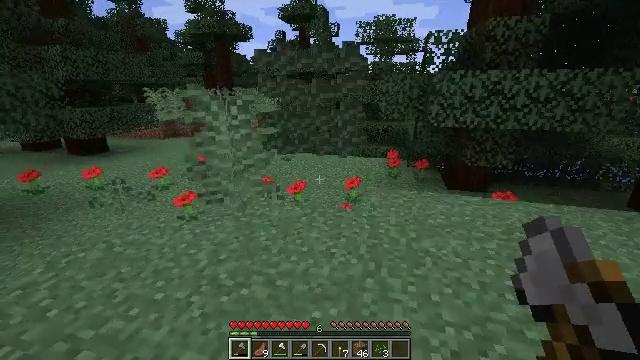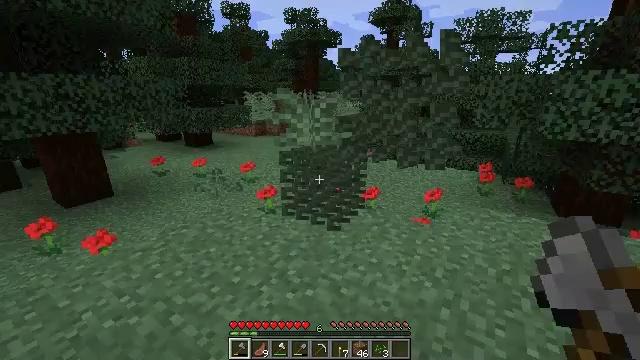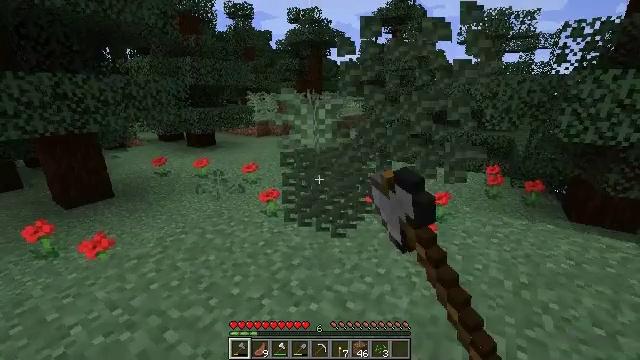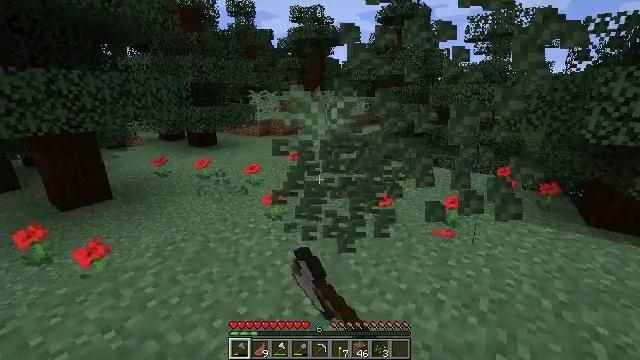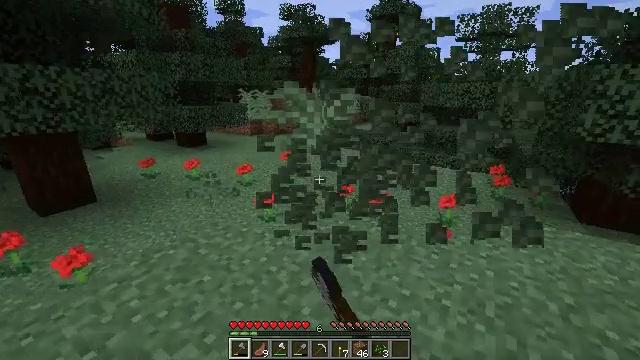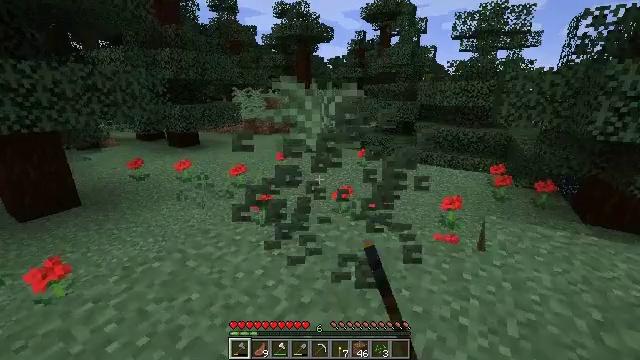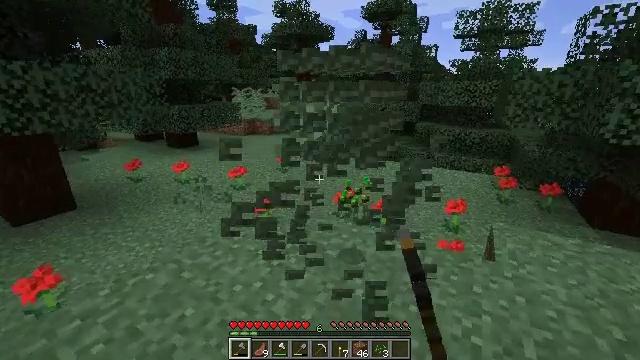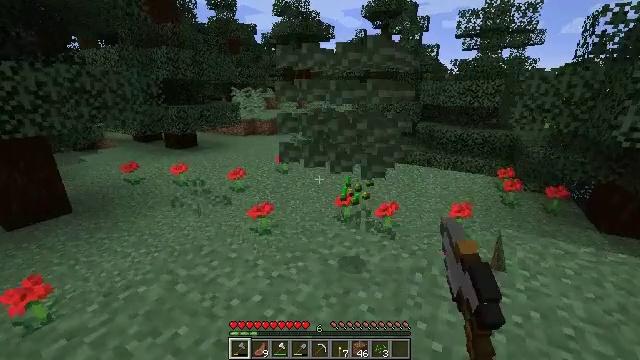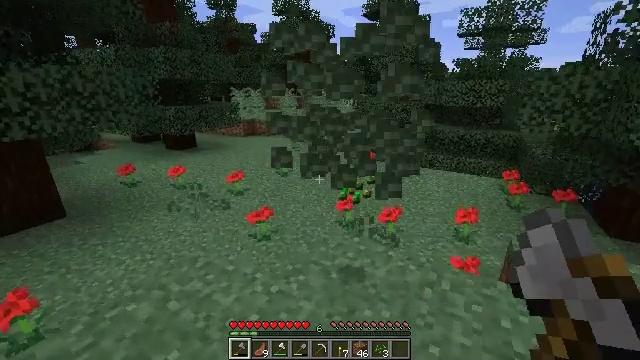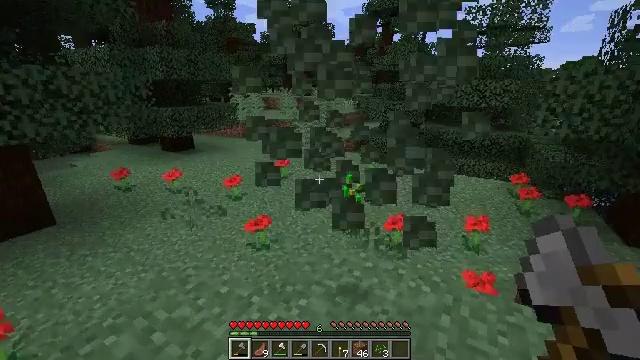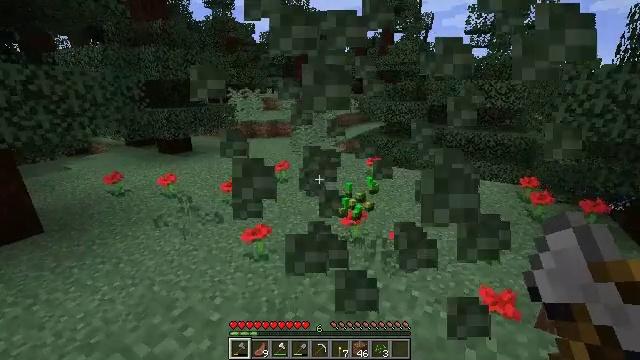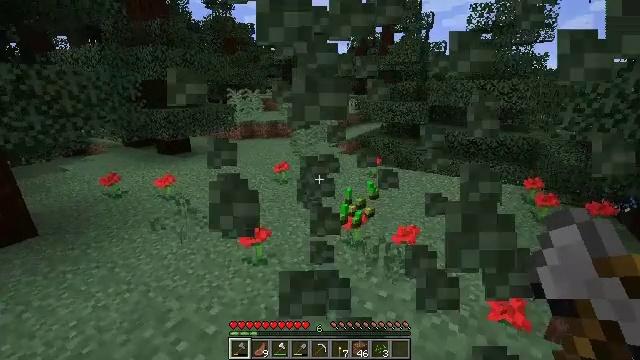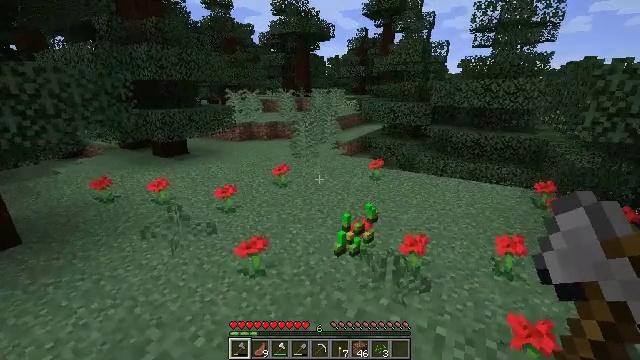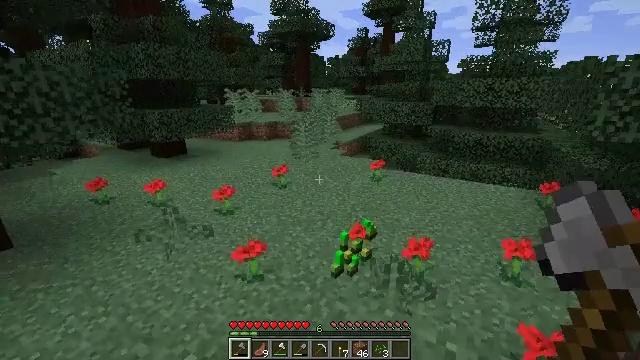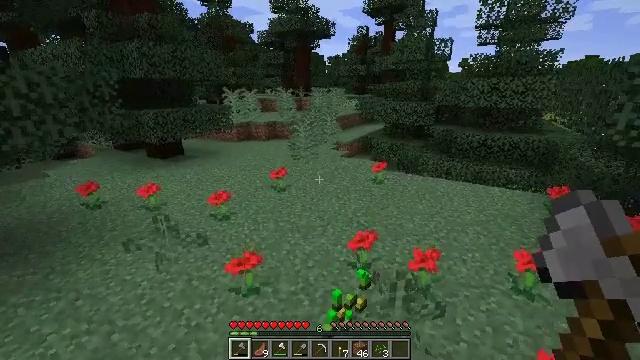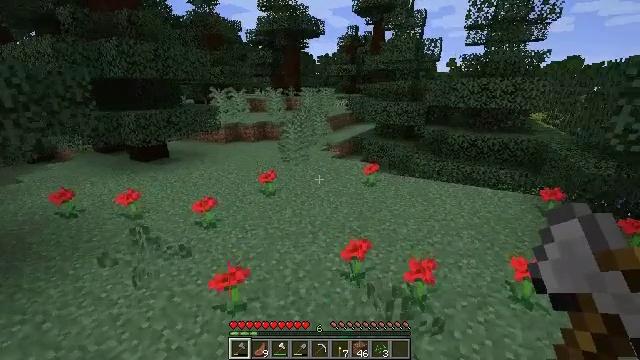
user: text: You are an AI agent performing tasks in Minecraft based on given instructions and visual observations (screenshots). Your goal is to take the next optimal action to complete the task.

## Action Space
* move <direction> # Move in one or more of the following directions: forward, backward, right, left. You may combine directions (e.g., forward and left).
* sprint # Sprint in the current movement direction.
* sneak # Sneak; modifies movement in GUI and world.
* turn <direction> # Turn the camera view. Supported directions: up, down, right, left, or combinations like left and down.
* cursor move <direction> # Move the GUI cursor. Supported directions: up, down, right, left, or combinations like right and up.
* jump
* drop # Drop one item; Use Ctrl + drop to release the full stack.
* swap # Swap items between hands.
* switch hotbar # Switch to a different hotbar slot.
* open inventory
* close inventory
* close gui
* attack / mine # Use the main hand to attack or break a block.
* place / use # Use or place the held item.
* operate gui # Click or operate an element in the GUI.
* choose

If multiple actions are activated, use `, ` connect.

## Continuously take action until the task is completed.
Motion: motion action
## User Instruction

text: Break the large fern to clear the space.
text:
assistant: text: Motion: move forward and move left, turn left, attack / mine
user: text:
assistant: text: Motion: move forward and move left, attack / mine
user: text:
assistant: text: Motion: move forward and move left, attack / mine
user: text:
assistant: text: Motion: move forward, turn right, attack / mine
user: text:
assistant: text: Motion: move forward, turn right, attack / mine
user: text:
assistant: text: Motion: move forward, attack / mine
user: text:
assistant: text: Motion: move forward, attack / mine
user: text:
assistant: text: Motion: move forward, attack / mine
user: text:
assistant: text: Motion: move forward, attack / mine
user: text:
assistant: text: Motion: move forward, attack / mine
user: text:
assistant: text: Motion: move forward, attack / mine
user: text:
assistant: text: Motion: move forward, attack / mine
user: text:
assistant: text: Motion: move forward, attack / mine
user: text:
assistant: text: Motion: move forward, attack / mine
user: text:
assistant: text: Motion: move forward, turn right
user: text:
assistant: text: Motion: move forward, turn right
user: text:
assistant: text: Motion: move forward, turn right
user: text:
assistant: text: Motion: no_op
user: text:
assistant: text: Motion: move forward
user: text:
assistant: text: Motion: move forward
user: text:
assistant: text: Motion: no_op
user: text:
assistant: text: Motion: move forward
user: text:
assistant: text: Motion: move forward
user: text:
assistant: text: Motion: move forward, turn left and up
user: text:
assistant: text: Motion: move forward, turn left
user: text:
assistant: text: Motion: move forward
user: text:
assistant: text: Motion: move forward
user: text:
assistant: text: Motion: move forward
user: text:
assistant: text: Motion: move forward
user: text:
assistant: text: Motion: move forward